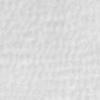
Label: no_change